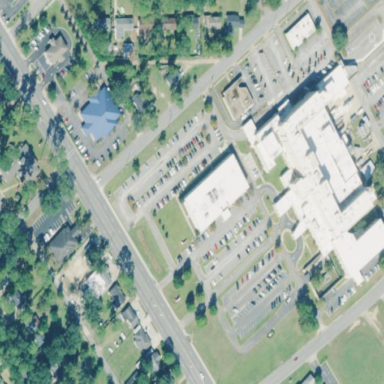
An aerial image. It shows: Hospital.